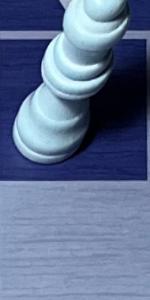
Label: Empty